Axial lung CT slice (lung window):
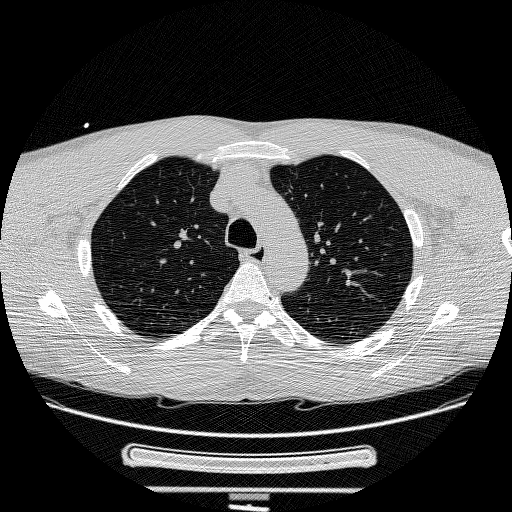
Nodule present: no